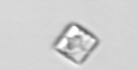
Label: Bacillariophyceae_morphotype1